Field crop: tomato
Growth stage: 1
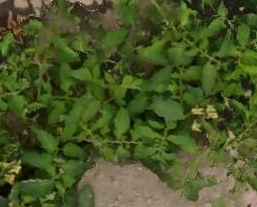
Species: tomato